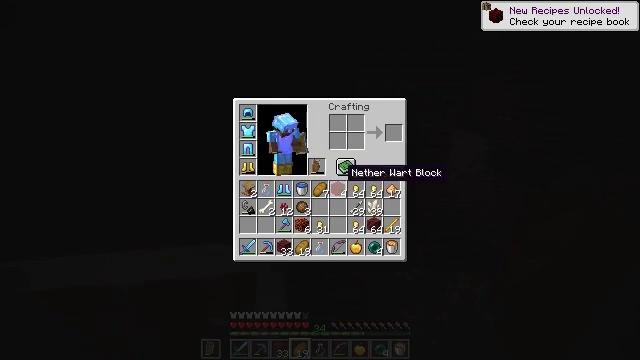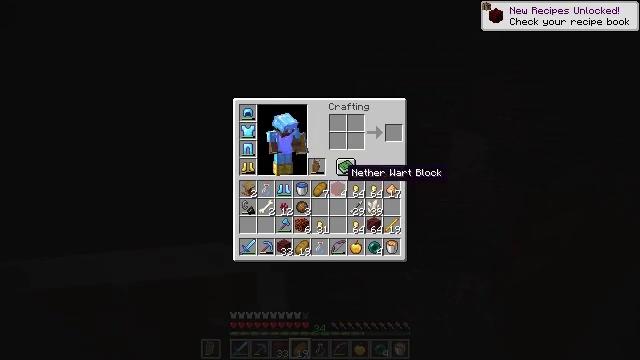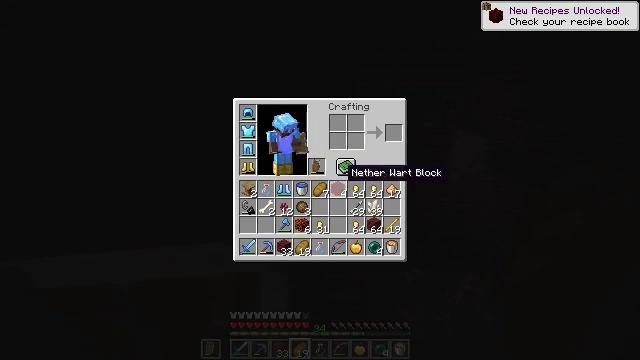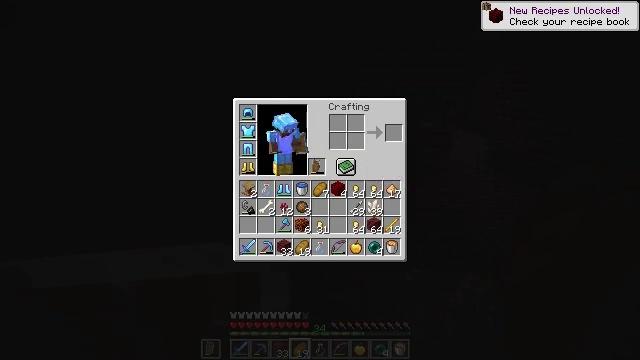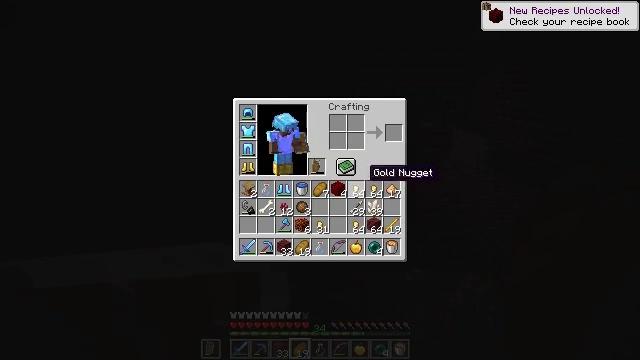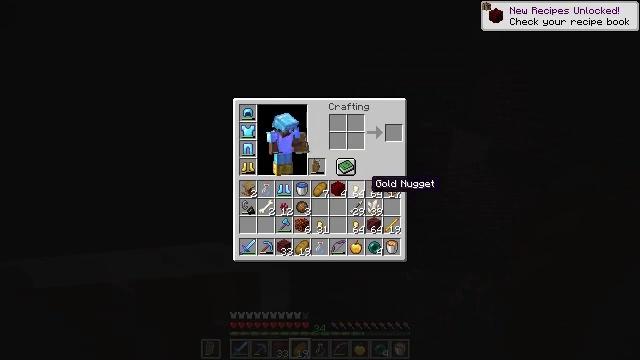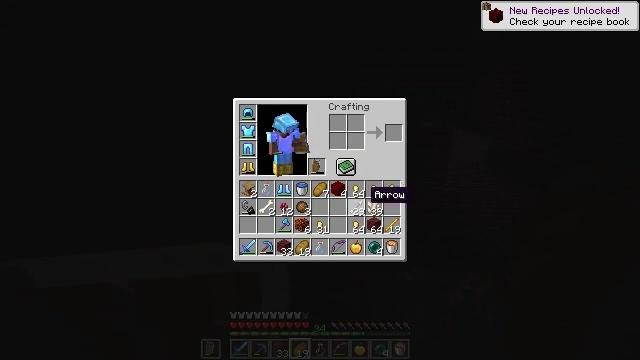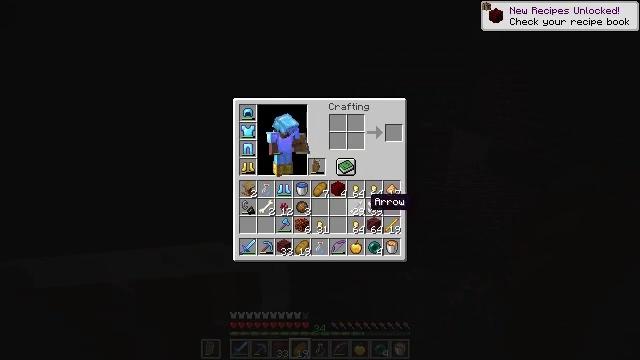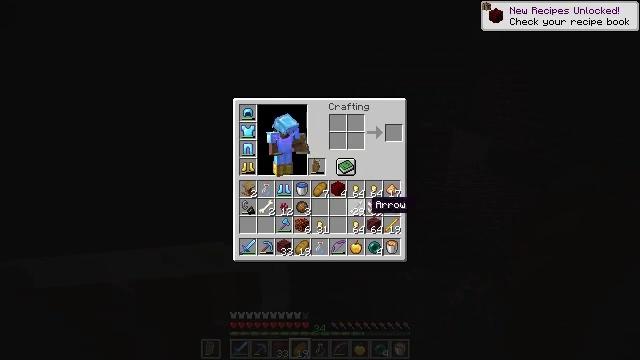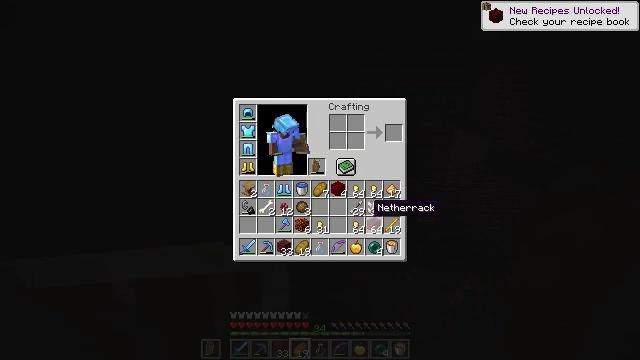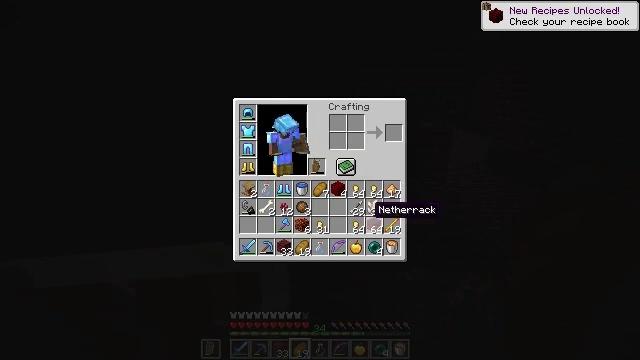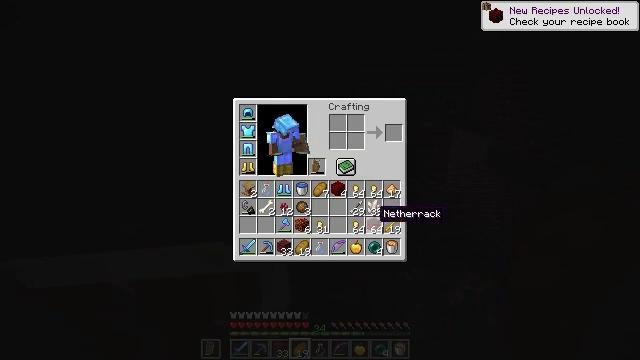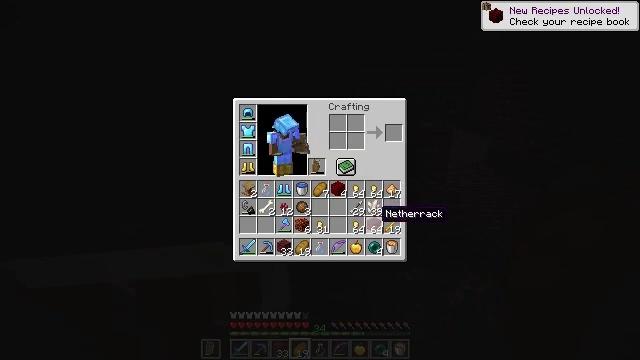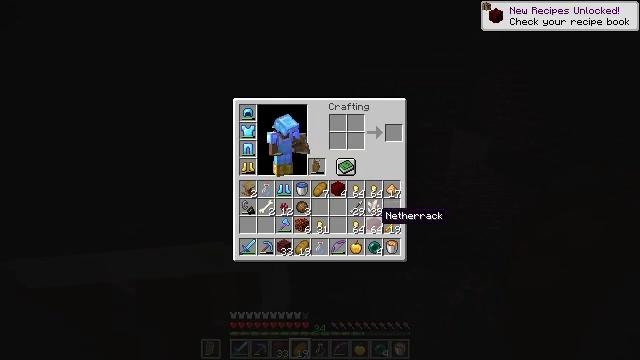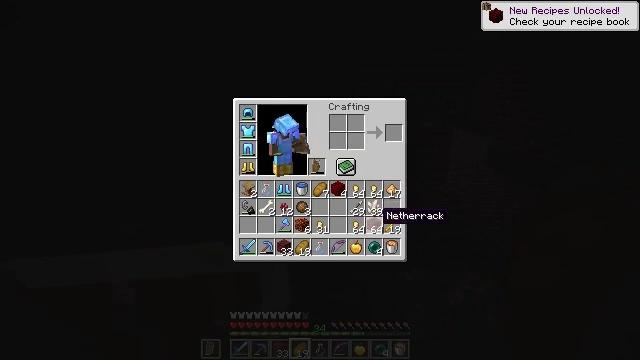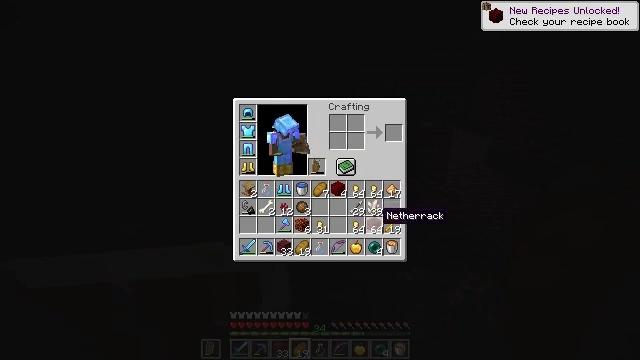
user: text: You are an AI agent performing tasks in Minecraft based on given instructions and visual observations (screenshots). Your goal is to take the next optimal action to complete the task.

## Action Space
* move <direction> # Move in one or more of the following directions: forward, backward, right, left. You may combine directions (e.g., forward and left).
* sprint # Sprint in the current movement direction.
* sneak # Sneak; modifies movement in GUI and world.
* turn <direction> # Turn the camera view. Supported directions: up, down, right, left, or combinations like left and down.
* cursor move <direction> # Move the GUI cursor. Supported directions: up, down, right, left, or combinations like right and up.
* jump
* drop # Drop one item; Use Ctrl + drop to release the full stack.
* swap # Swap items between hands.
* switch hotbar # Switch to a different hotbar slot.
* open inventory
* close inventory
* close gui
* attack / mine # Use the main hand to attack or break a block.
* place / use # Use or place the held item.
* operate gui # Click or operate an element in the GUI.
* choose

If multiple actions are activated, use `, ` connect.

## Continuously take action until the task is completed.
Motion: motion action
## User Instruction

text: Extract soul sand for building purposes.
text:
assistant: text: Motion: no_op
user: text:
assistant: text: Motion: no_op
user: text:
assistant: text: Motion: cursor move right
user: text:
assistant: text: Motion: no_op
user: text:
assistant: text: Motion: cursor move down
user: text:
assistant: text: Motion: cursor move down
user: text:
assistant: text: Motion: cursor move down
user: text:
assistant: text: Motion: sneak
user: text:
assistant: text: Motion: sneak
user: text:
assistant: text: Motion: sneak
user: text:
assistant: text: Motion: sneak
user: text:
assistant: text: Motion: sneak
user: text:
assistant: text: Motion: sneak
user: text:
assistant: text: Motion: sneak
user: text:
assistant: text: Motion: sneak
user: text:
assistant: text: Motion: sneak
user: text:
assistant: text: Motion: sneak, close inventory
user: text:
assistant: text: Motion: close inventory
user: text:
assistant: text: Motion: turn right and down, close inventory
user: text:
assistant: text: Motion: turn right and down
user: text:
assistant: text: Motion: turn right and down, attack / mine
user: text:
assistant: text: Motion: turn right and down, attack / mine
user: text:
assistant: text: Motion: turn right and down, attack / mine
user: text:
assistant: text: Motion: turn right and down, attack / mine
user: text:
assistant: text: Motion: turn right and down, attack / mine
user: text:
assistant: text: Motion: turn right, attack / mine
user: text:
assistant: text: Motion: attack / mine
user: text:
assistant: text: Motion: attack / mine
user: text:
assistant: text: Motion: attack / mine
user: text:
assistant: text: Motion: attack / mine